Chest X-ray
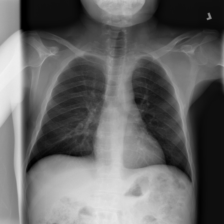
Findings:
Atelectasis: negative
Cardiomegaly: negative
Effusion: negative
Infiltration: negative
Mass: negative
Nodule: negative
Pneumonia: negative
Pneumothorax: negative
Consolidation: negative
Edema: negative
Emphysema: negative
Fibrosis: negative
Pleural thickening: negative
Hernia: negative